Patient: sex M, age 52
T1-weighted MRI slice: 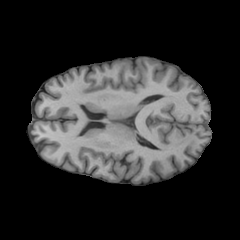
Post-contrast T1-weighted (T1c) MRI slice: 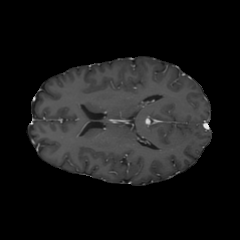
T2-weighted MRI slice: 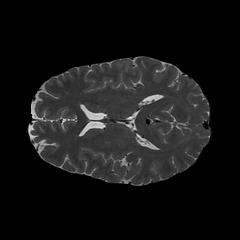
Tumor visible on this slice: yes
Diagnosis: Astrocytoma, IDH-wildtype
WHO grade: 3